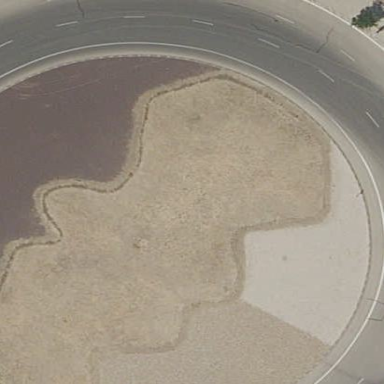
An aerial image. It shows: Residential road with roundabout.